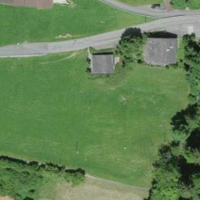
EUNIS habitat code: 24
Species observed at this site:
Euplagia quadripunctaria